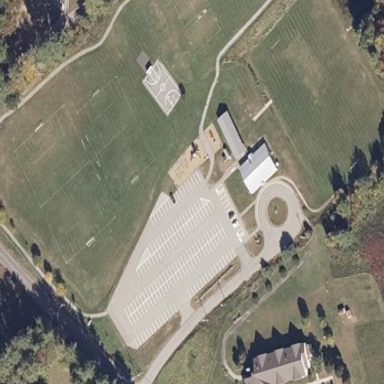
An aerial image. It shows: Recreation ground.